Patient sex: F
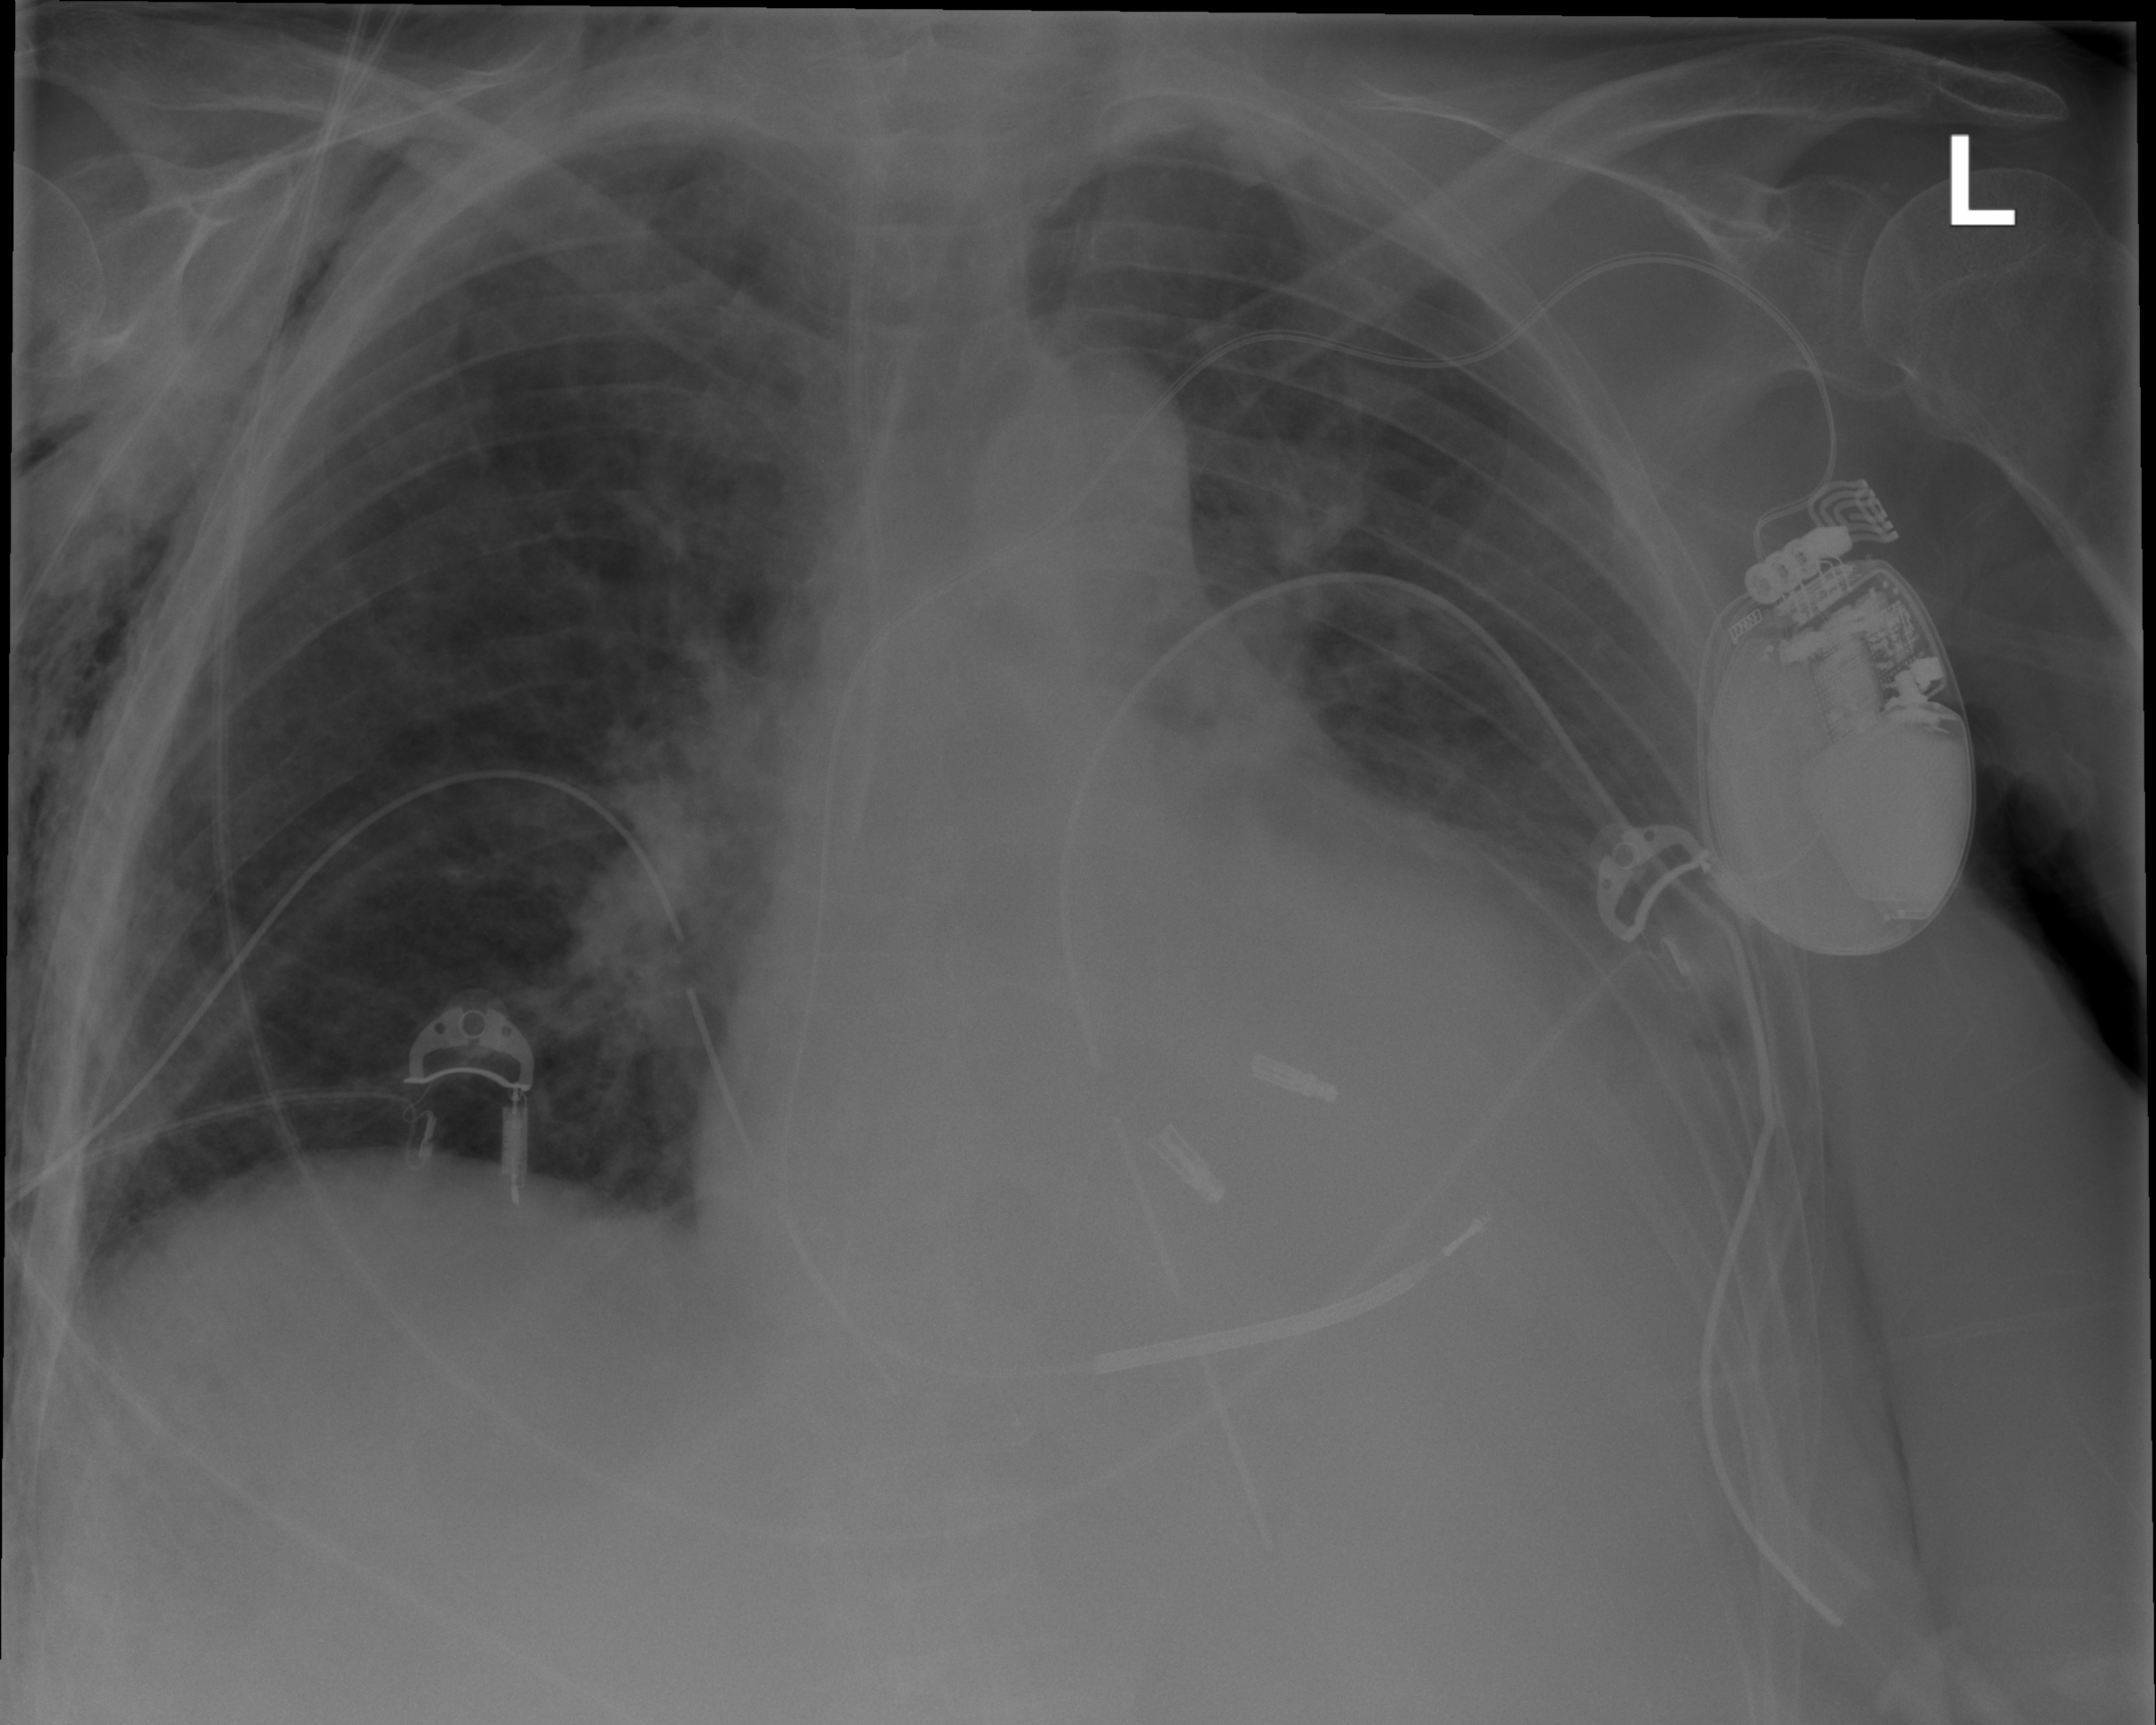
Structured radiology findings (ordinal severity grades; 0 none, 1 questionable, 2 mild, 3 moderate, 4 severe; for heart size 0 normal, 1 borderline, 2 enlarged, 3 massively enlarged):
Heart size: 3
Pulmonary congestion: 2
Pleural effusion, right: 0
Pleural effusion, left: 2
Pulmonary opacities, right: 1
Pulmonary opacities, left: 0
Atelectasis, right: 1
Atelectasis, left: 2